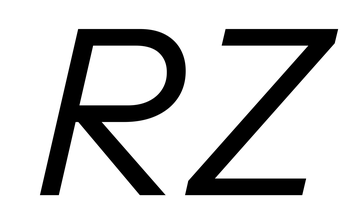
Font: InstrumentSans-Italic_Italic